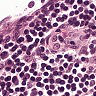
Metastatic tissue present: no